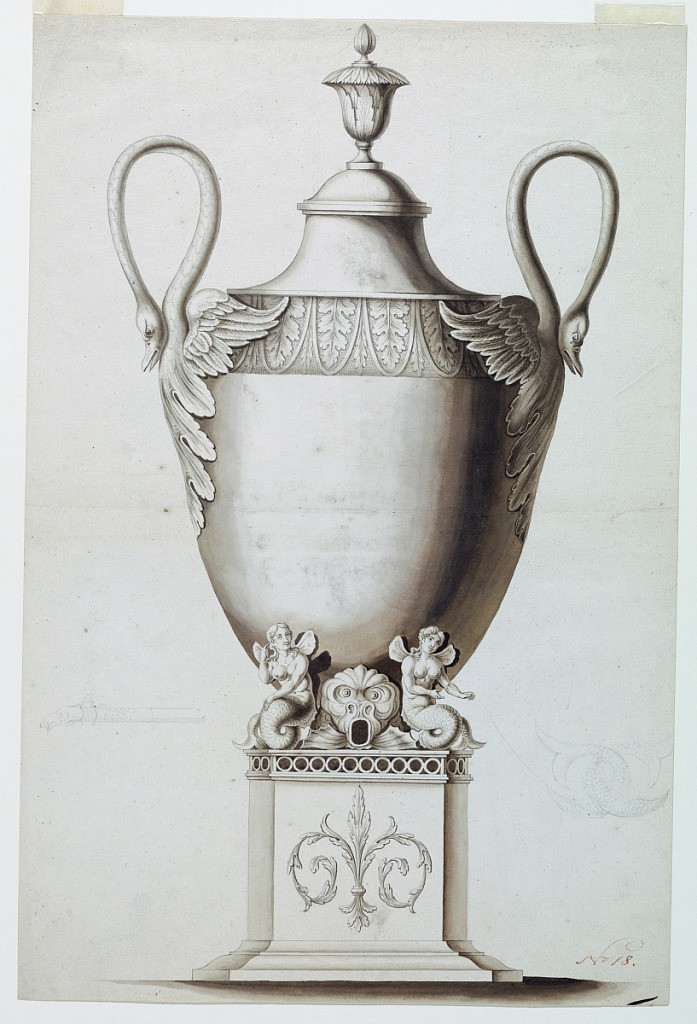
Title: Design for a Coffee Urn
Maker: Johann Nepomuk
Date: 1821-1823
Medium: Pen and gray ink, brush and gray-brown wash, graphite on paper
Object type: drawing
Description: A pedestal decorated with a palmette and on top is the receptacle for a spirit lamp. The egg-shaped body of the urn rises between two mermaids flanking the dolphin head with the hole for the spout which is lightly sketched in pencil at left. The foreparts of two swans form the handles.